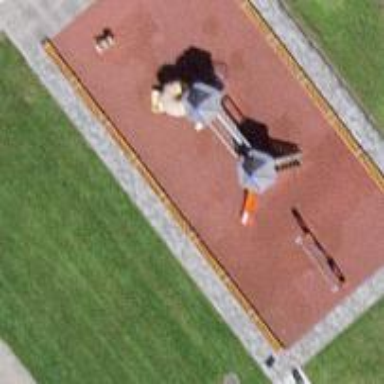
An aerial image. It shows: Playground structure themed like castle.